【题型】解答题　【知识点】解析几何　【难度】medium
已知椭圆$C$:$\dfrac{x^2}{a^2} + \dfrac{y^2}{b^2} = 1(a > b > 0)$经过点$(\sqrt{2},1)$且离心率为$\dfrac{\sqrt{2}}{2}$，设直线$l$与椭圆$C$相交于$A$，$B$两点。

(1) 求椭圆$C$的标准方程；\\
(2) 若直线$l$的斜率为$1$，求线段$AB$中点$M$的轨迹方程；\\
(3) 若直线$l$的斜率为$2$，在椭圆$C$上是否存在定点$R$，使得$k_{RA} + k_{RB} = 0$（$k_{RA}$，$k_{RB}$分别为直线$RA$，$RB$的斜率）恒成立？若存在，求出所有满足条件的点$R$，若不存在，请说明理由。
【解答】
【答案】(1) $\boldsymbol{\dfrac{x^2}{4} + \dfrac{y^2}{2} = 1}$；\\
(2) $\boldsymbol{y = -\dfrac{1}{2}x,\ x \in \left(-\dfrac{2\sqrt{6}}{3},\dfrac{2\sqrt{6}}{3}\right)}$；\\
(3) 存在，$\boldsymbol{R\left(\dfrac{4\sqrt{2}}{3},\dfrac{\sqrt{2}}{3}\right)}$或$\boldsymbol{R\left(-\dfrac{4\sqrt{2}}{3},-\dfrac{\sqrt{2}}{3}\right)}$

【解析】
(1) 由题可得：
\[
\begin{cases}
\dfrac{2}{a^2} + \dfrac{1}{b^2} = 1 \\
\dfrac{c}{a} = \dfrac{\sqrt{2}}{2} \\
a^2 = b^2 + c^2
\end{cases}
\]
解得：
\[
\begin{cases}
a^2 = 4 \\
b^2 = 2
\end{cases}
\]
所以椭圆$C$的标准方程为：$\dfrac{x^2}{4} + \dfrac{y^2}{2} = 1$；

(2) 因为直线$AB$的斜率为$1$，所以可设直线$AB$的方程为$y = x + m$，$A(x_1,y_1)$，$B(x_2,y_2)$，\\

联立
\[
\begin{cases}
y = x + m \\
\dfrac{x^2}{4} + \dfrac{y^2}{2} = 1
\end{cases}
\]
化简得$3x^2 + 4mx + 2m^2 - 4 = 0$，\\
则$\Delta = 16m^2 - 4 \times 3(2m^2 - 4) > 0$，\\
解得：$-\sqrt{6} < m < \sqrt{6}$，\\
所以$x_1 + x_2 = -\dfrac{4m}{3}$，$x_1x_2 = \dfrac{2m^2 - 4}{3}$，设弦$AB$中点$M(x,y)$，\\
则$x = \dfrac{x_1 + x_2}{2} = -\dfrac{2m}{3}$，$y = \dfrac{y_1 + y_2}{2} = \dfrac{(x_1 + m) + (x_2 + m)}{2} = \frac{-\frac{4}{3}m + 2m}{2} = \frac{m}{3}$\\
消去$m$，得$y = -\dfrac{1}{2}x$，而$x = -\dfrac{2m}{3} \in \left(-\dfrac{2\sqrt{6}}{3},\dfrac{2\sqrt{6}}{3}\right)$，\\
所以点$M$的轨迹方程为$y = -\dfrac{1}{2}x,\ x \in \left(-\dfrac{2\sqrt{6}}{3},\dfrac{2\sqrt{6}}{3}\right)$；

(3) 设$A(x_1,y_1)$，$B(x_2,y_2)$，$R(x_0,y_0)$，\\
则$k_{RA} + k_{RB} = \dfrac{y_1 - y_0}{x_1 - x_0} + \dfrac{y_2 - y_0}{x_2 - x_0} = 0$，

因为直线$AB$的斜率为$2$，设直线$AB$的方程为$2(x - x_0) - (y - y_0) = m,\ (m \neq 0)$，\\
其中$k_{AB} = 2$，且$AB$不过$(x_0,y_0)$，\\
椭圆的方程可化为$x^2 + 2y^2 - 4 = 0$，即$(x - x_0 + x_0)^2 + 2(y - y_0 + y_0)^2 - 4 = 0$，\\
所以$(x - x_0)^2 + 2x_0(x - x_0) + x_0^2 + 2(y - y_0)^2 + 4y_0(y - y_0) + 2y_0^2 - 4 = 0$，\\
即$(x - x_0)^2 + 2x_0(x - x_0) + 2(y - y_0)^2 + 4y_0(y - y_0) = 0$，

所以$(x - x_0)^2 + 2(y - y_0)^2 + \dfrac{2}{m}x_0(x - x_0)[2(x - x_0) - (y - y_0)] + \dfrac{4}{m}y_0(y - y_0)[2(x - x_0) - (y - y_0)] = 0$，\\
所以$\left(\dfrac{4}{m}x_0 + 1\right)(x - x_0)^2 + \left(2 - \dfrac{4}{m}y_0\right)(y - x_0)^2 + \left(\dfrac{8y_0}{m} - \dfrac{2x_0}{m}\right)(x - x_0)(y - y_0) = 0$，

所以$\left(2 - \dfrac{4}{m}y_0\right)\left(\dfrac{y - y_0}{x - x_0}\right)^2 + \left(\dfrac{8}{m}y_0 - \dfrac{2}{m}x_0\right)\dfrac{y - y_0}{x - x_0} + \dfrac{4}{m}x_0 + 1 = 0$，\\
$k_{RA} + k_{RB} = -\dfrac{\frac{8}{m}y_0 - \frac{2}{m}x_0}{2 - \frac{4}{m}y_0} = 0$，解得$x_0 = 4y_0$，代入$\dfrac{x_0^2}{4} + \dfrac{y_0^2}{2} = 1$，

解得：$y_0 = \pm \dfrac{\sqrt{2}}{3}$，所以$x_0 = \pm \dfrac{4\sqrt{2}}{3}$，\\
所以存在点$R\left(\dfrac{4\sqrt{2}}{3},\dfrac{\sqrt{2}}{3}\right)$或$R\left(-\dfrac{4\sqrt{2}}{3},-\dfrac{\sqrt{2}}{3}\right)$，使得$k_{RA} + k_{RB} = 0$恒成立。
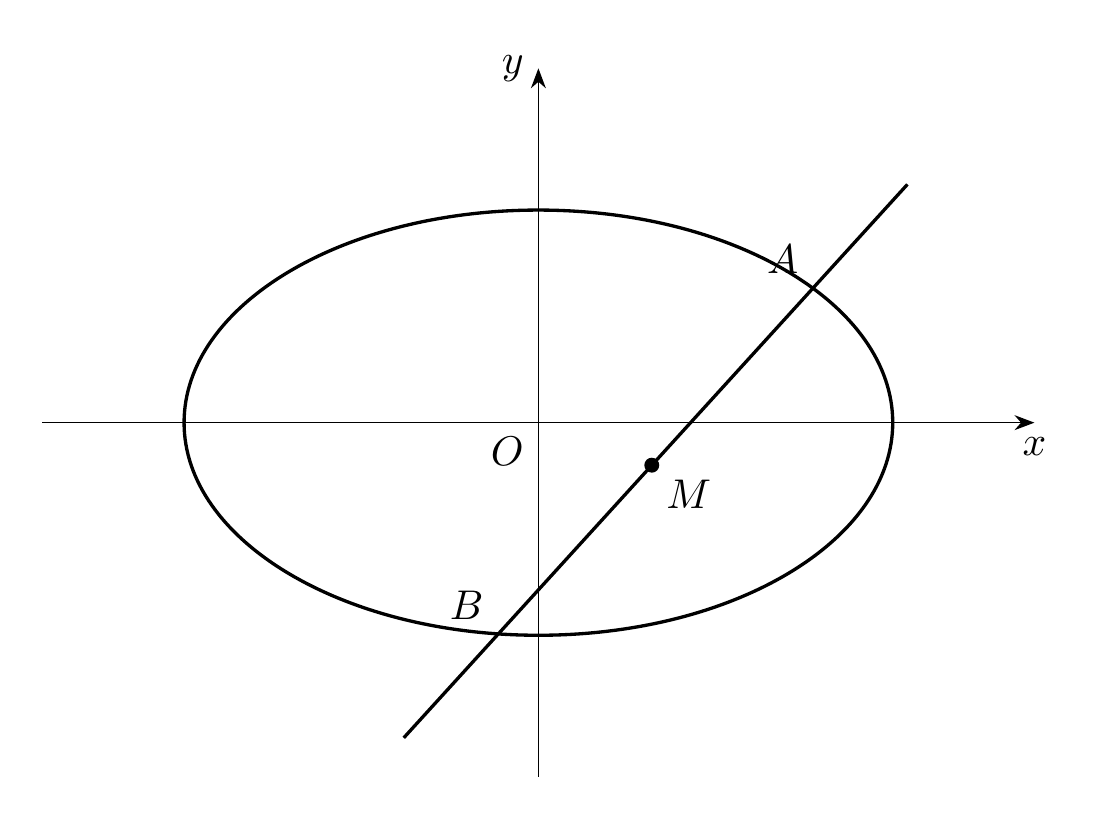
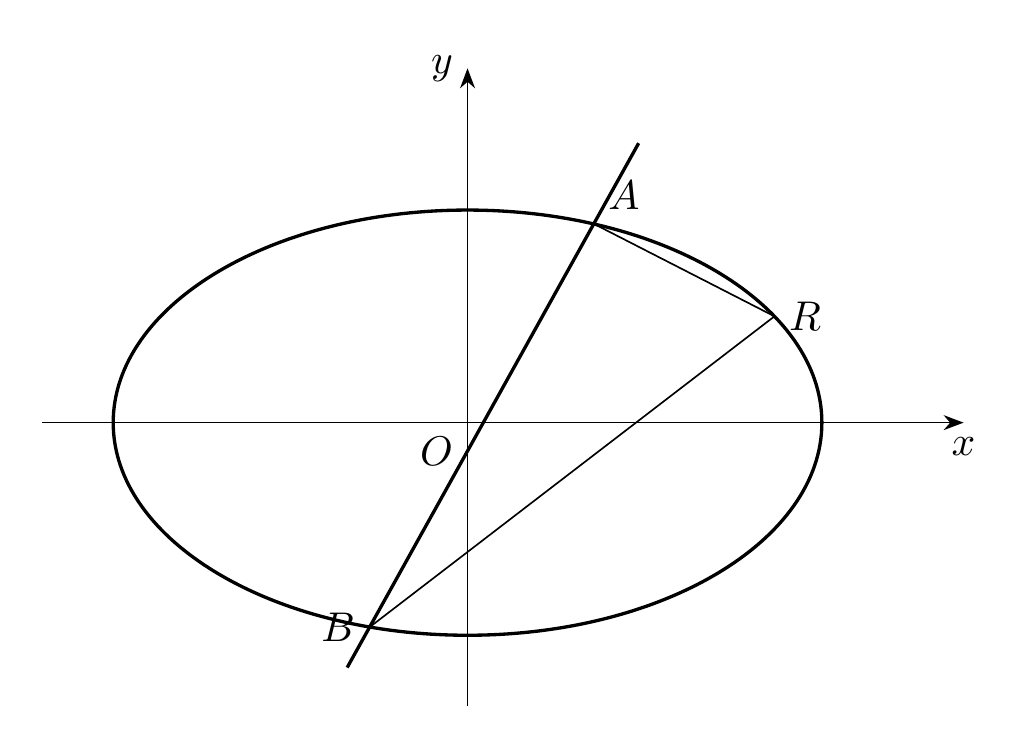